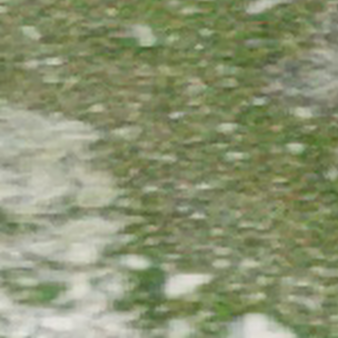
Label: other